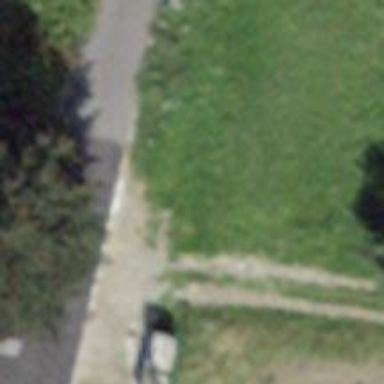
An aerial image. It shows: Bench.